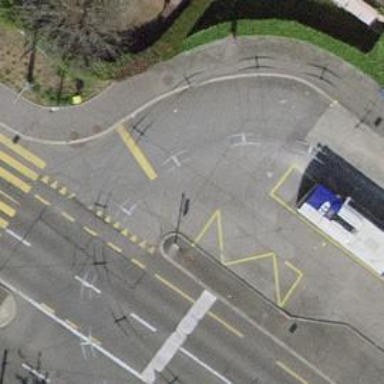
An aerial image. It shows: Service road designed for buses with trolley wires installed above.